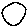
Label: circle